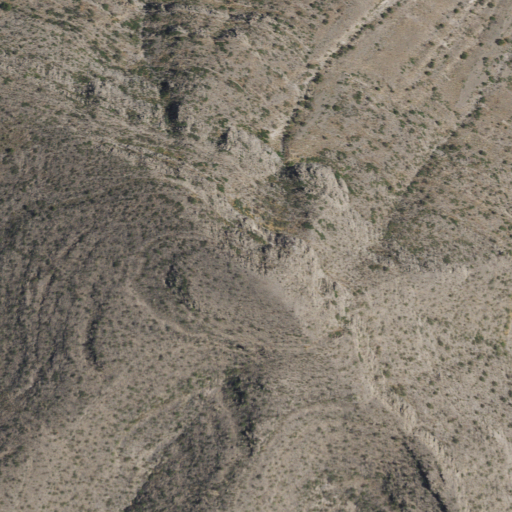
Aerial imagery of mountain in New Mexico named New Well Peak containing shrub and grassland